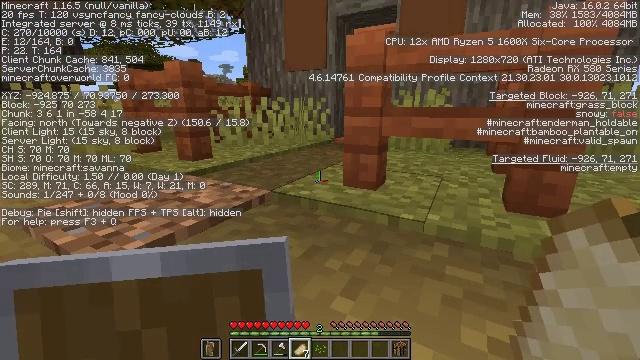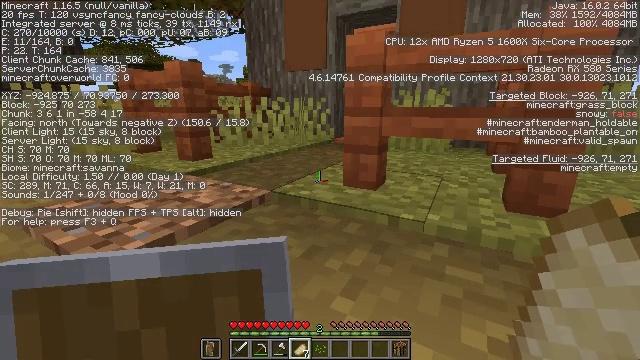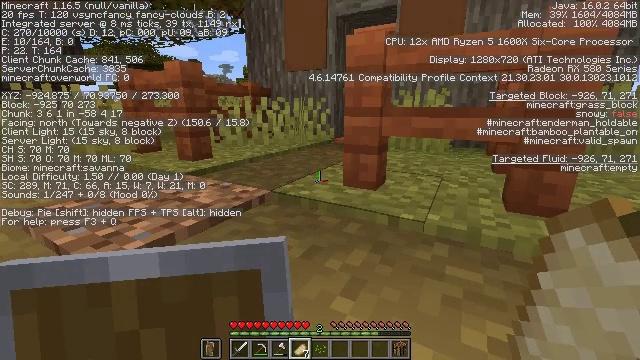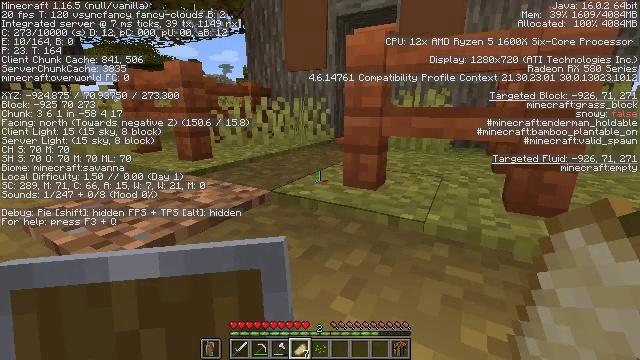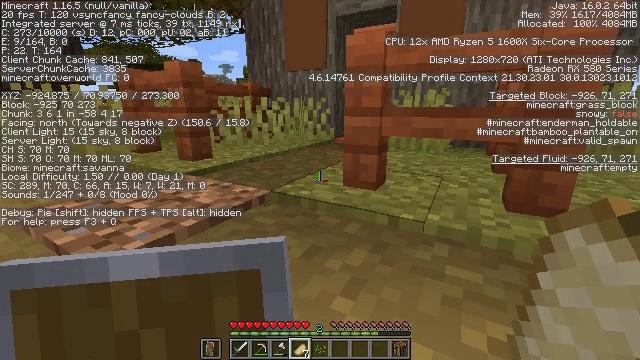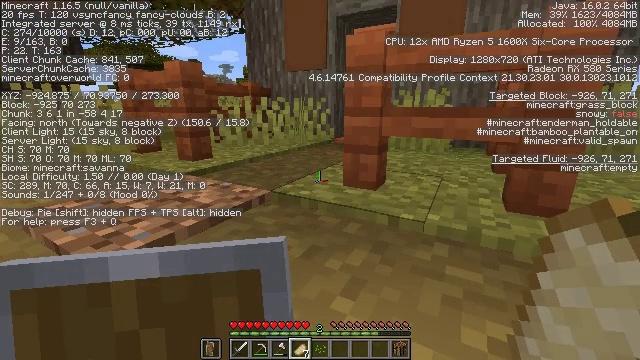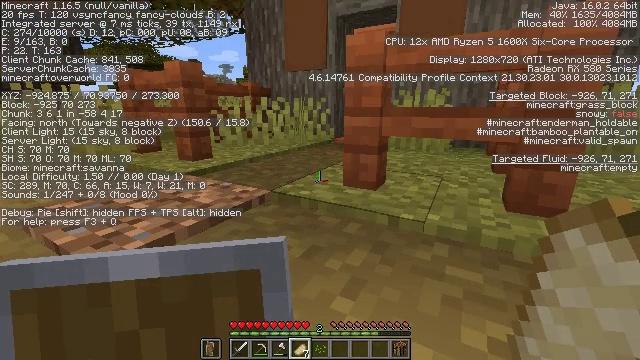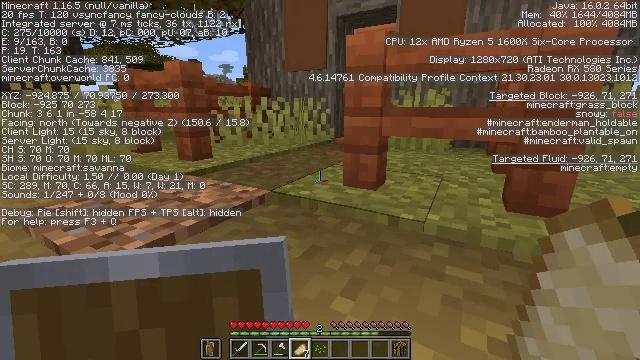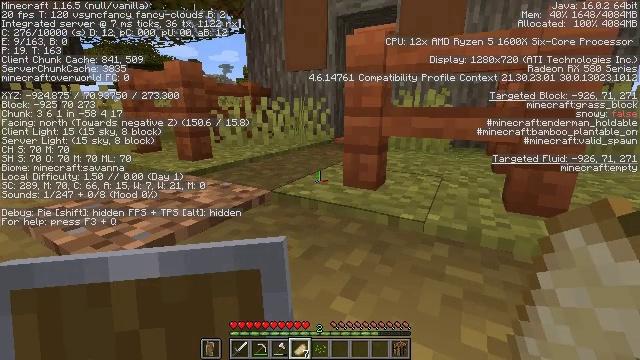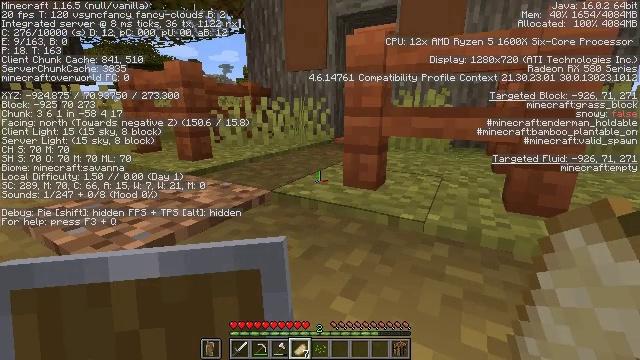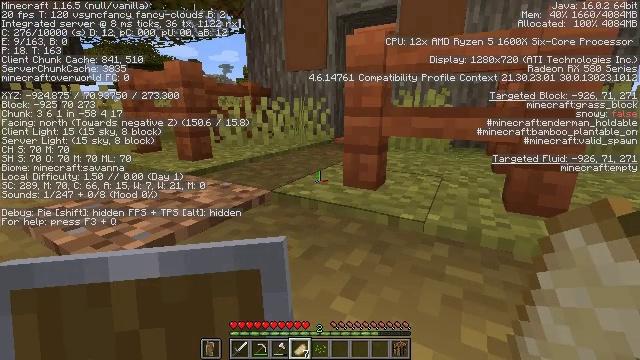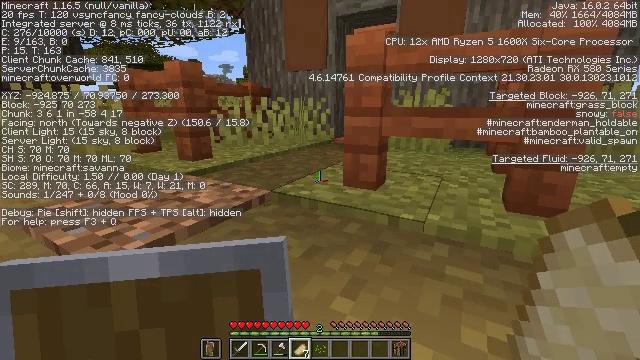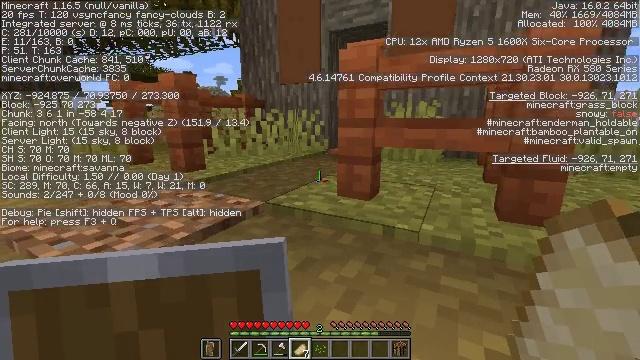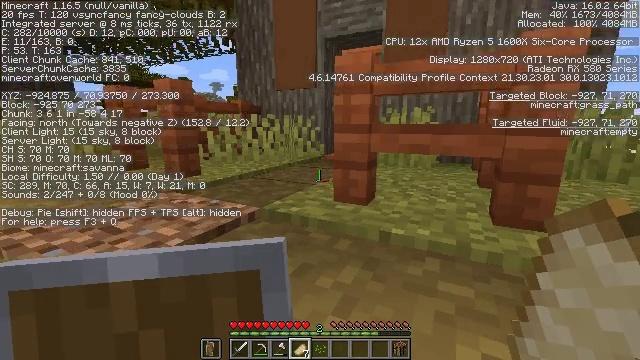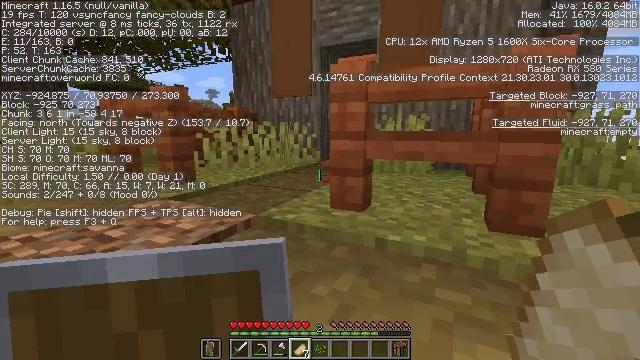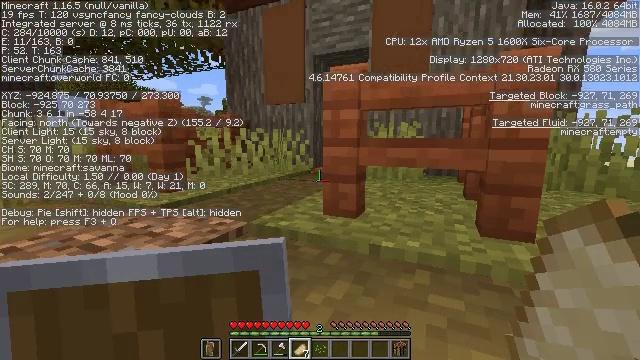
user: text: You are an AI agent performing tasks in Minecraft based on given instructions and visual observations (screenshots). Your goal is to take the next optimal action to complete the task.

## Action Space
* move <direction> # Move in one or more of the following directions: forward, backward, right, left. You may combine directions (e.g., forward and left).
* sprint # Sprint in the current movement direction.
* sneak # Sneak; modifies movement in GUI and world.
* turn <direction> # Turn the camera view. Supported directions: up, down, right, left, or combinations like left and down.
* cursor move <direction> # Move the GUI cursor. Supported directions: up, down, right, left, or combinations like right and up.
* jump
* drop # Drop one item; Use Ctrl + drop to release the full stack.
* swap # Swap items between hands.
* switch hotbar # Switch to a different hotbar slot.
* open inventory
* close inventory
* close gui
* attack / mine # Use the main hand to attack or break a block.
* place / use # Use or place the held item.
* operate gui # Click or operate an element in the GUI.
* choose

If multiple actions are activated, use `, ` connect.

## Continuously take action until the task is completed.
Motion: motion action
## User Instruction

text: Collect books by breaking the bookshelf.
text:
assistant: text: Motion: no_op
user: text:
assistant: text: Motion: no_op
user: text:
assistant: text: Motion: no_op
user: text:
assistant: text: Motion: no_op
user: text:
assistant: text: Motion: no_op
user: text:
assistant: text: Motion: no_op
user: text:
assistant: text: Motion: no_op
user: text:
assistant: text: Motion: no_op
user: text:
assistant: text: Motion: no_op
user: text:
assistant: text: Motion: no_op
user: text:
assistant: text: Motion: no_op
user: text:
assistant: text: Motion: turn right and up
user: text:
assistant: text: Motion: turn up
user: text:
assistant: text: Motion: turn up
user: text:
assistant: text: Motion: turn right and up
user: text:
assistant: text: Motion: no_op
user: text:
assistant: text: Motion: no_op
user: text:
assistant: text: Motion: no_op
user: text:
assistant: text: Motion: no_op
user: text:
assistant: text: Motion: no_op
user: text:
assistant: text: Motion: no_op
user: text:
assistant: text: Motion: no_op
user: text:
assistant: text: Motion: no_op
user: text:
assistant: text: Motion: no_op
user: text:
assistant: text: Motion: no_op
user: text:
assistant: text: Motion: no_op
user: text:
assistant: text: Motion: move forward
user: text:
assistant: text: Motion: move forward
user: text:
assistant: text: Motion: move forward, jump
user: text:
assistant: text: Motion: move forward, jump